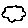
Label: cloud